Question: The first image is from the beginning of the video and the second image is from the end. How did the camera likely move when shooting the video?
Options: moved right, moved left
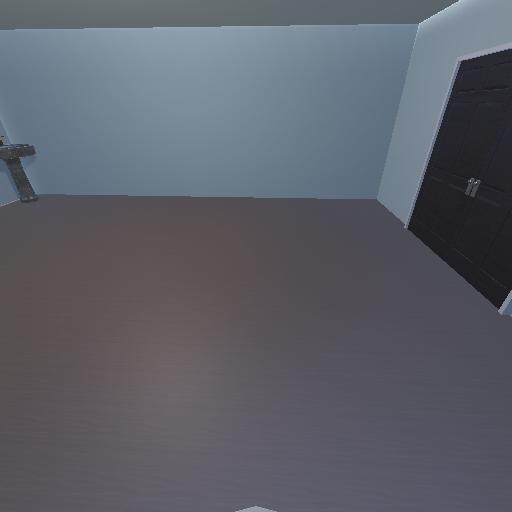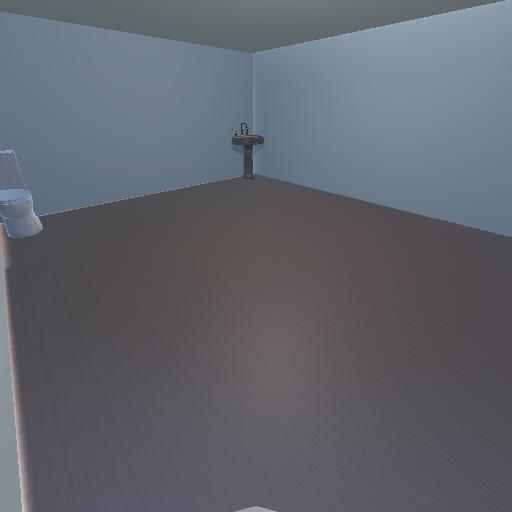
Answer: moved right